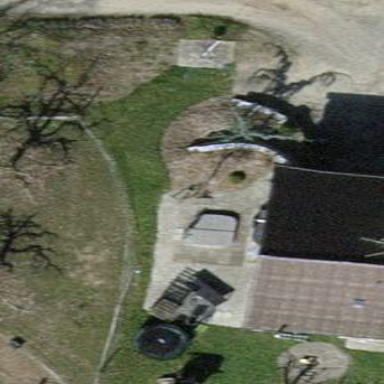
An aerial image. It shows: Farm building with gabled roof.